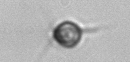
Label: Acanthoica_quattrospina